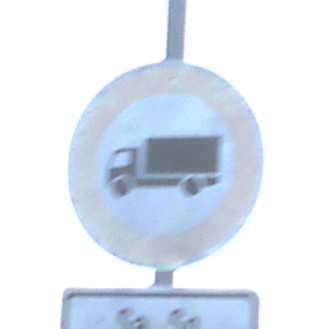
Verkehrszeichen: VerbotFuerKraftfahrzeugeUeberDreiKommaFuenfTonnen
Zusatzzeichen unten: ZeitangabenMitBeschraenkungAufWochentage9
Umgebung: Outdoor, Nature
Tageszeit: Dawn
Wetter: Clear
Licht: Natural
Jahreszeit: NotSpecified
Kontrast: LowContrast